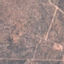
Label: HerbaceousVegetation